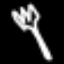
Label: fork